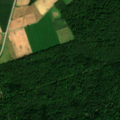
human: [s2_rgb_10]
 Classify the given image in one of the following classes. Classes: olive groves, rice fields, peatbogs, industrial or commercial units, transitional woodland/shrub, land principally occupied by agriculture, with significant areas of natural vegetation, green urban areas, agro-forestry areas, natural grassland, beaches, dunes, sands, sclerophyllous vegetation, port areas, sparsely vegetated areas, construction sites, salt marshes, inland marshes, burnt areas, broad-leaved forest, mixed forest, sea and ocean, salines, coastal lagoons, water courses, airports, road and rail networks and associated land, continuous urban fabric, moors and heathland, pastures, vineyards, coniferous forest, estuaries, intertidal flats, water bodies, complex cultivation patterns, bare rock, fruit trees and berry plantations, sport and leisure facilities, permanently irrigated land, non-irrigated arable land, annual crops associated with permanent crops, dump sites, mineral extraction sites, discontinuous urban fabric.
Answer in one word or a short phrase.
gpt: complex cultivation patterns, broad-leaved forest